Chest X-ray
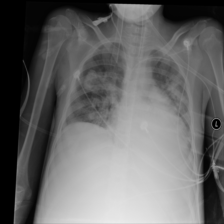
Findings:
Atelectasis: negative
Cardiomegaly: negative
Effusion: negative
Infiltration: negative
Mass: negative
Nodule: negative
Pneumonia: negative
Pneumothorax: negative
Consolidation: negative
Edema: negative
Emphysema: negative
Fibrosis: negative
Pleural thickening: negative
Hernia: negative